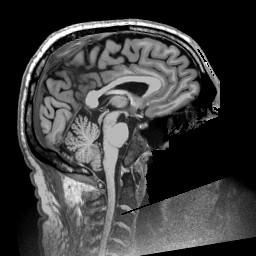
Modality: T1w
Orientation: sagittal
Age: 55
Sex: male